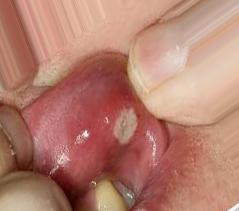
Condition: Mouth Ulcer